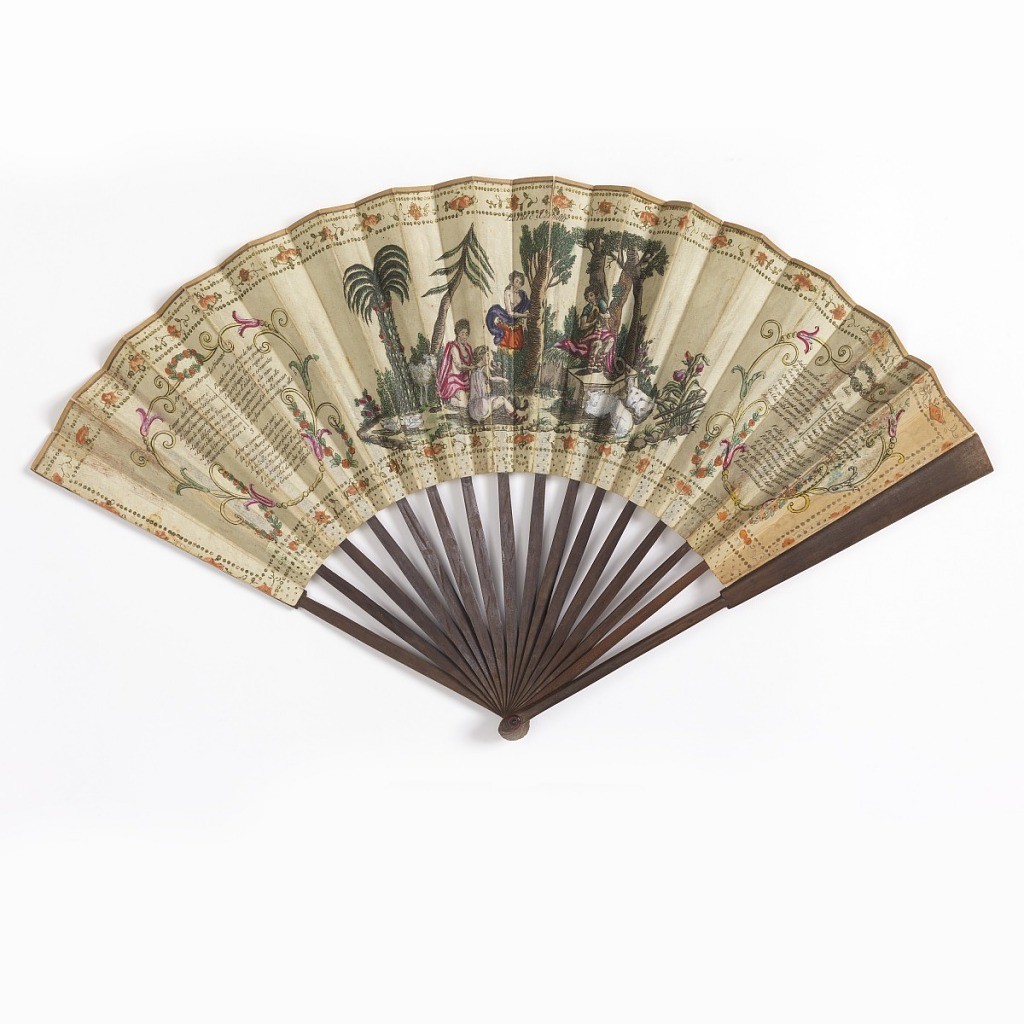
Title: Pleated fan
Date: ca. 1790
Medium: Printed paper leaf, wood sticks
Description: Paper leaf with the obverse printed with a pastoral scene of shepherds and shepherdesses, and a poem. Scene is entitled: "La ruse d'amour." Other either side is three 8-line stanzas of a poem: "Air on compterait les diamants." Reverse is blank. Sticks are plain.